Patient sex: M
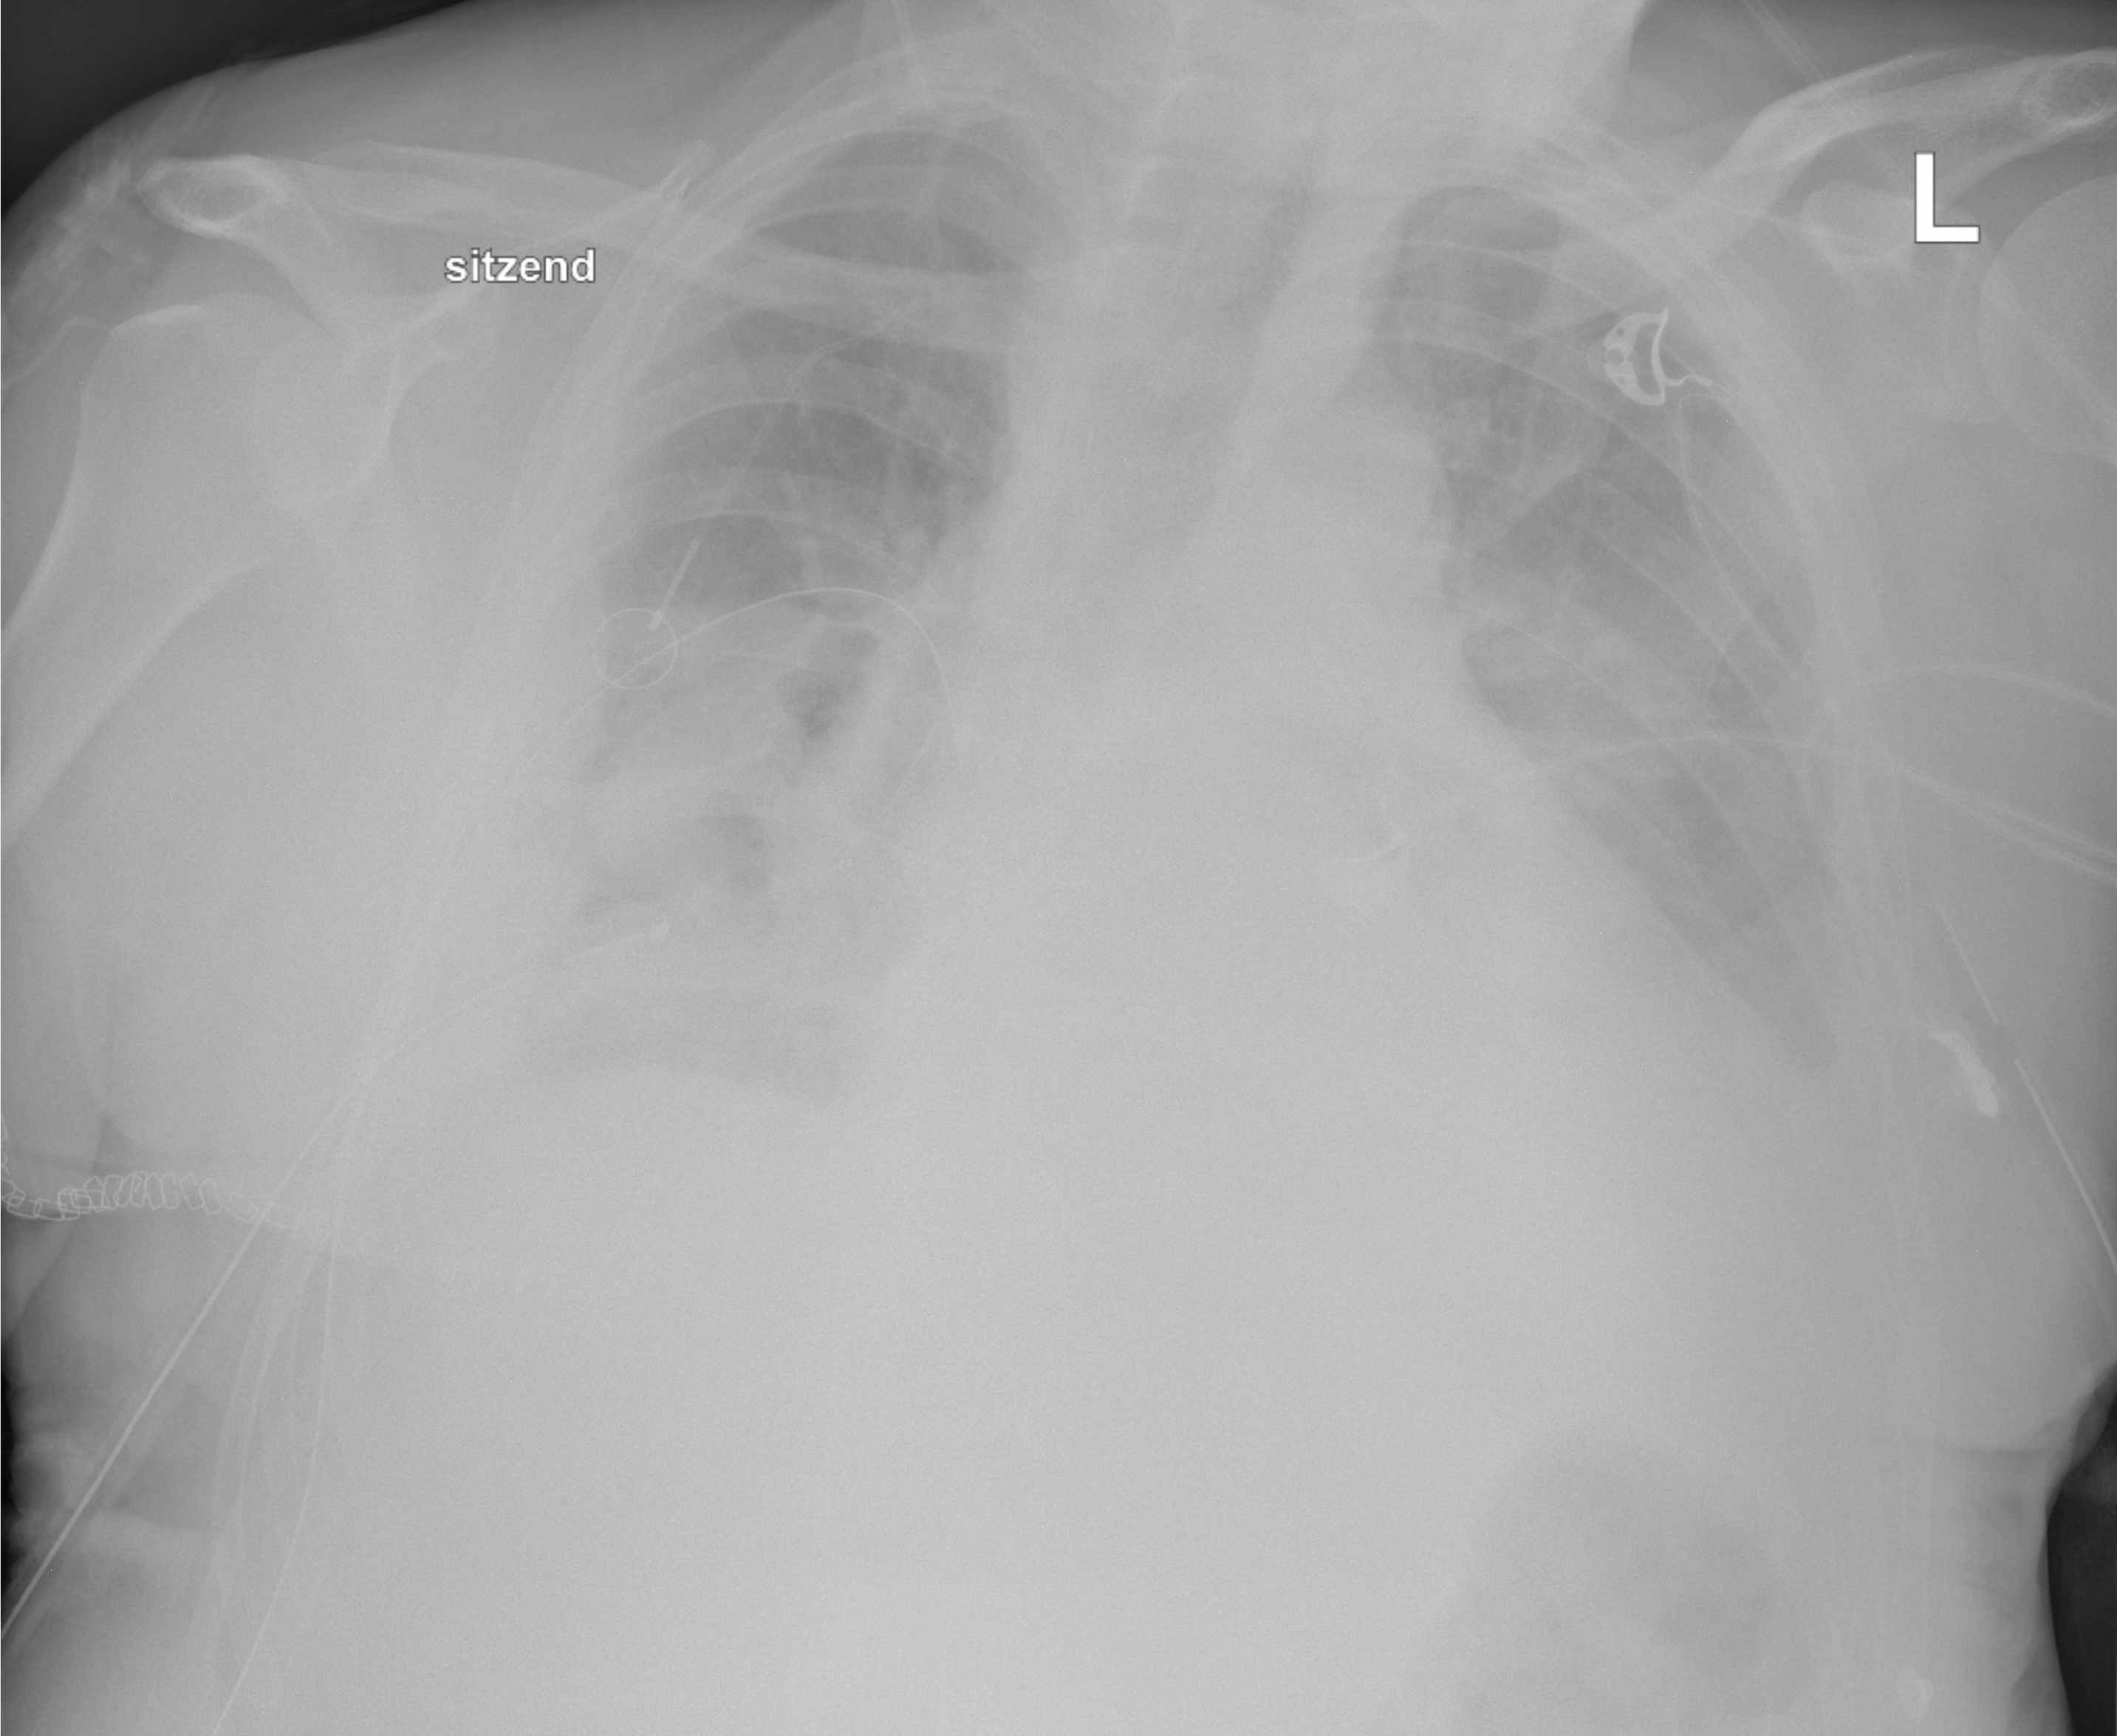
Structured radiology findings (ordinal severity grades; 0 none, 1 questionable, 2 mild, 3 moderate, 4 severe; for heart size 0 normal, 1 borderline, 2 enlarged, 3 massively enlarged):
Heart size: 2
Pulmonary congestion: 2
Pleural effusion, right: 3
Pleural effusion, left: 2
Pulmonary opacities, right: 2
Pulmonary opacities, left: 2
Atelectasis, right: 3
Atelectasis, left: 2